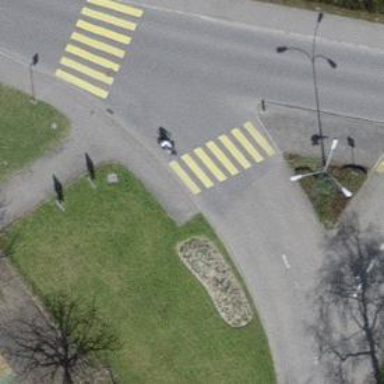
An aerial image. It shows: Zebra crossing on footway.